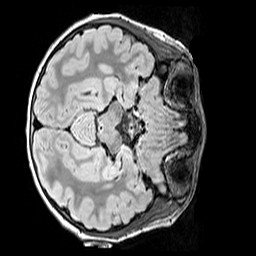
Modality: FLAIR
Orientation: axial
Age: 9
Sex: female
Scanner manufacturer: siemens
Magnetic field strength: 3 T
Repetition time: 5 s
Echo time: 0.388 s